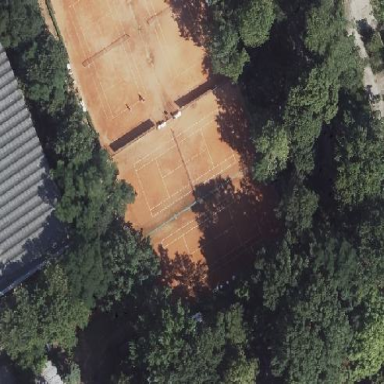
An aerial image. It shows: Sandy tennis court in leisure land pitch.